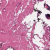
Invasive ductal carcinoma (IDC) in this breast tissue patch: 0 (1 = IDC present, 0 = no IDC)